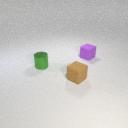
small purple rubber cube to the right of small green metal cylinder